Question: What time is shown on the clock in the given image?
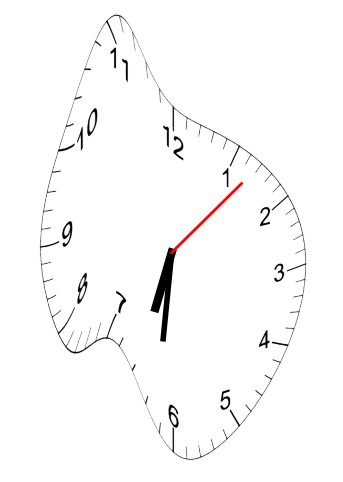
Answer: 06:31:07